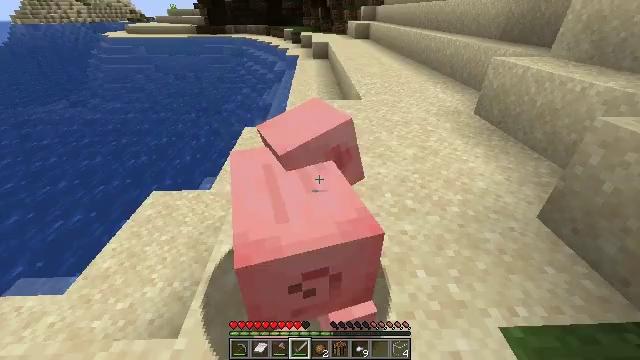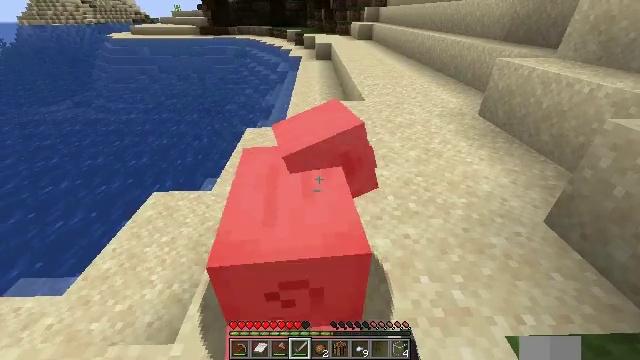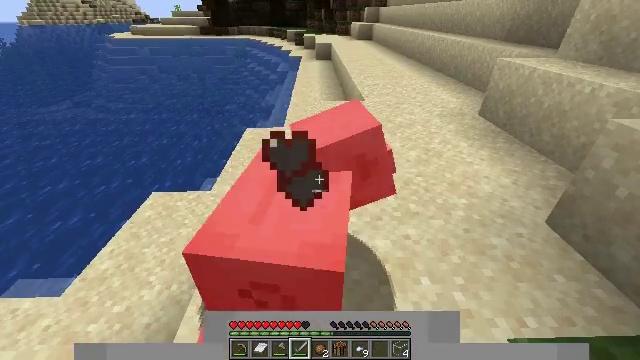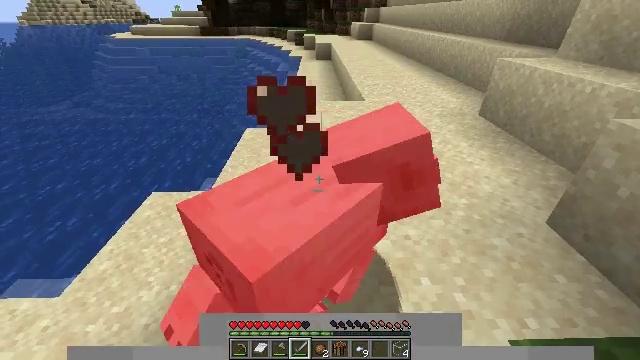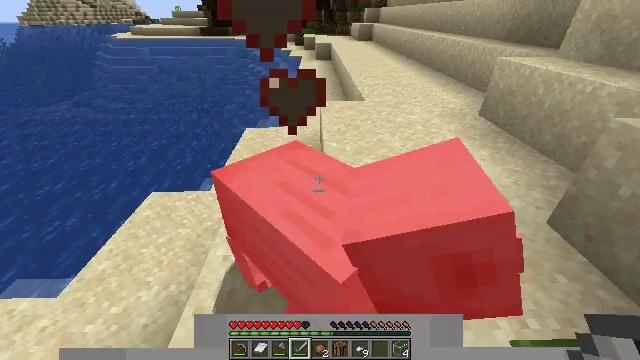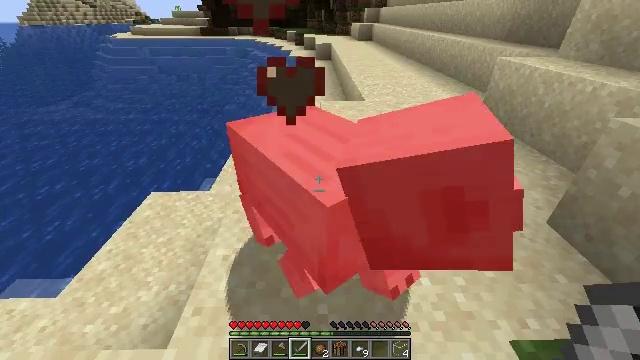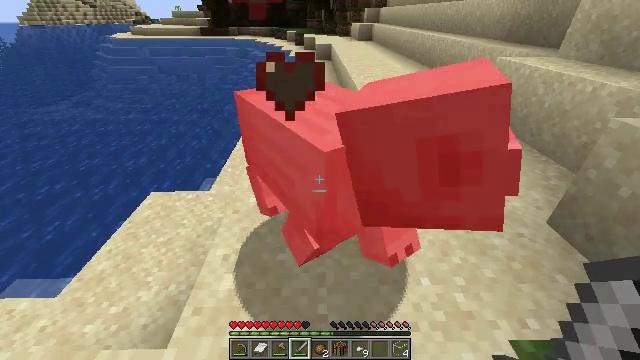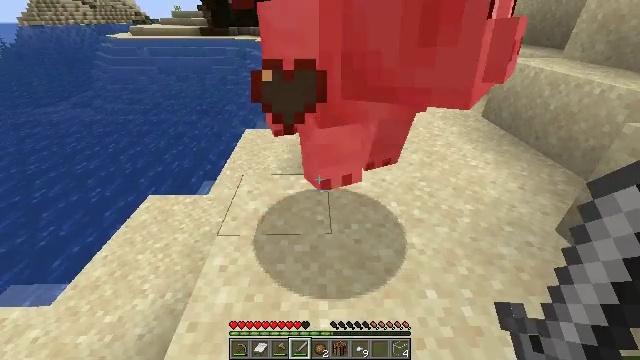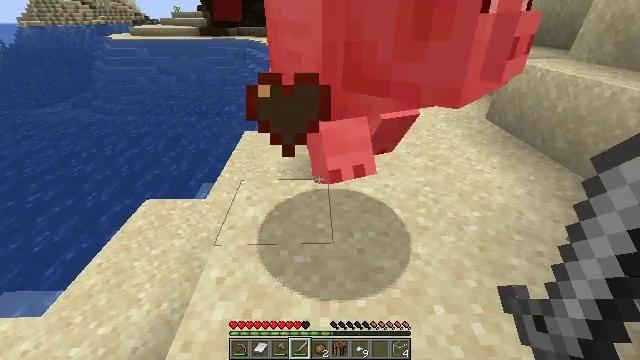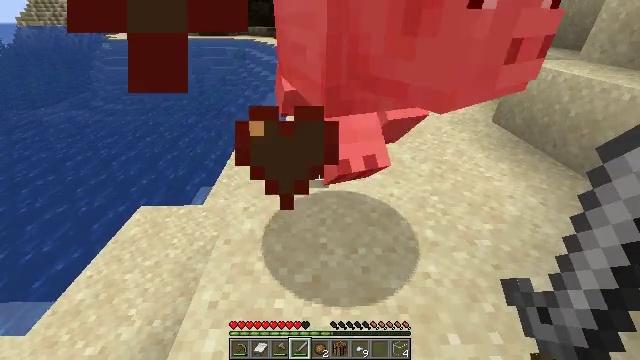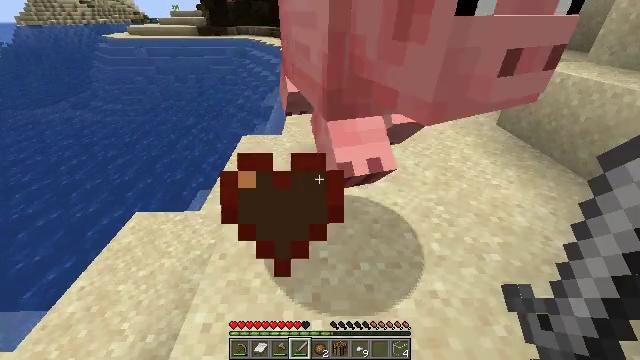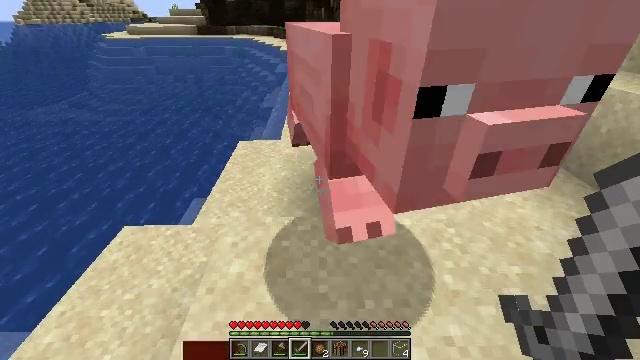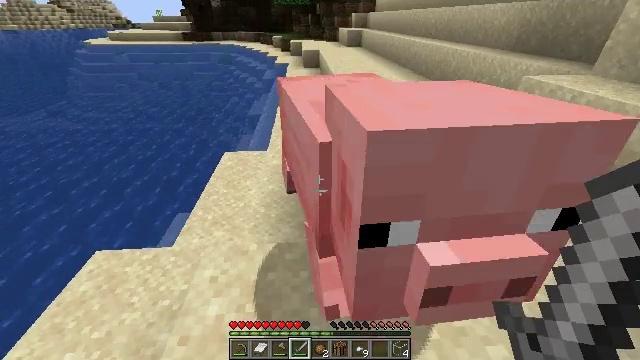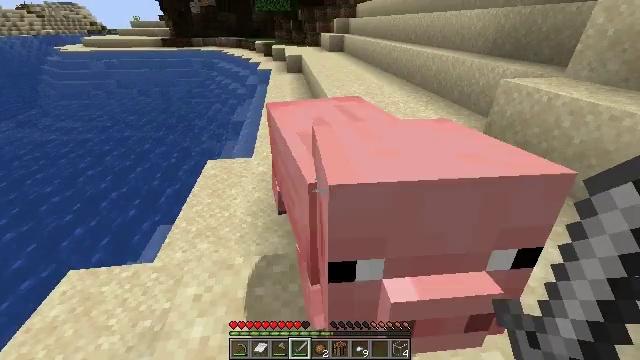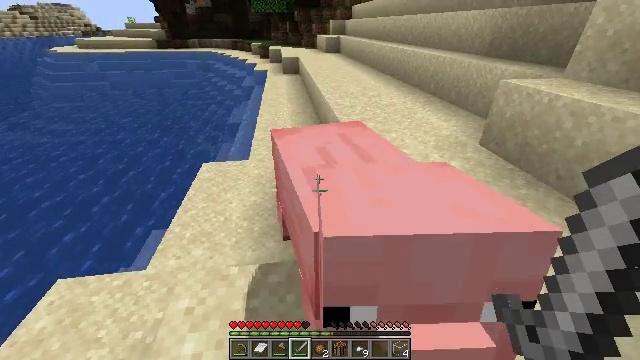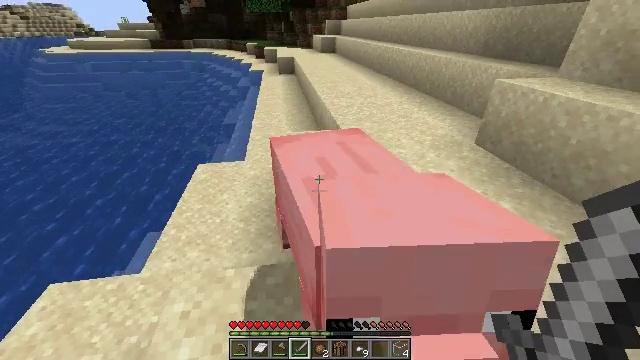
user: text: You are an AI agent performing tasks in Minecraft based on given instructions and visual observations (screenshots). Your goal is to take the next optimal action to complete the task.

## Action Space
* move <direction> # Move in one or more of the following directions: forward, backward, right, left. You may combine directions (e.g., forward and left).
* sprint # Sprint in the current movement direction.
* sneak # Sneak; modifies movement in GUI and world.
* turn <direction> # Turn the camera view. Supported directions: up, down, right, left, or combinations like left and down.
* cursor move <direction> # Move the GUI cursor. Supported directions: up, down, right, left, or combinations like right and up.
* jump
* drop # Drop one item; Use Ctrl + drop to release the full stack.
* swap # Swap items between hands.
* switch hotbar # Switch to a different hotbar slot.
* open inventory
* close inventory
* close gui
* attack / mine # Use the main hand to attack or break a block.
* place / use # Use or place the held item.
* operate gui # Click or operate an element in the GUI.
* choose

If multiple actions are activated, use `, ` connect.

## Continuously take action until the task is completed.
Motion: motion action
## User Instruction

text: Kill mobs.
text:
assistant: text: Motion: no_op
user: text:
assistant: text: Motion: no_op
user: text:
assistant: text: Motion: no_op
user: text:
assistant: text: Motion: no_op
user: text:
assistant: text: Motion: no_op
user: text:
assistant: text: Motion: no_op
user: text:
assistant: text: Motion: move forward
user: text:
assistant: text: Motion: move forward
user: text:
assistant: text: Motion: move forward
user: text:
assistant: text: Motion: move forward
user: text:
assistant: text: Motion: move forward
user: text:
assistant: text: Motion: move forward, turn right and up
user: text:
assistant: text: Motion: turn right
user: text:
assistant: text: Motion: no_op
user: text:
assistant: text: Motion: attack / mine
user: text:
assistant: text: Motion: turn right, attack / mine
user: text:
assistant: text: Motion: turn right and down, attack / mine
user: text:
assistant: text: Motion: turn right and down
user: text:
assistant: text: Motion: no_op
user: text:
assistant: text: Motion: no_op